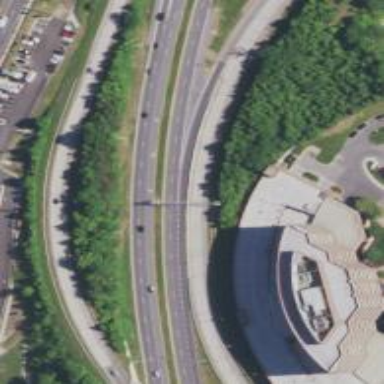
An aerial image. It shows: Motorway junction.